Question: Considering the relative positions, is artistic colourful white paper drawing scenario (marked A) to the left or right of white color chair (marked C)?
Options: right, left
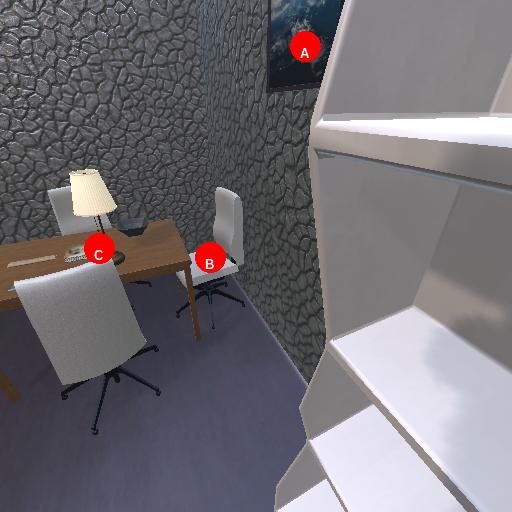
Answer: right